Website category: jobs
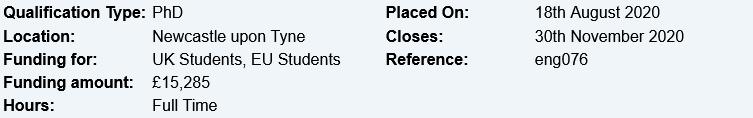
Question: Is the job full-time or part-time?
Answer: Full Time

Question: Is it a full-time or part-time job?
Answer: Full Time

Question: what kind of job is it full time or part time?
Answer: Full Time

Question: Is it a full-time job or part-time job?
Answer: Full Time

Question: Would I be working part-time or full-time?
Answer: Full Time

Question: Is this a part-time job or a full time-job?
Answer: Full Time

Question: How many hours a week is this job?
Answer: Full Time

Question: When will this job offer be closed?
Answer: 30th November 2020

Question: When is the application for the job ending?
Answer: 30th November 2020

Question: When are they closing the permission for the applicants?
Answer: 30th November 2020

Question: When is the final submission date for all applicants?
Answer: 30th November 2020

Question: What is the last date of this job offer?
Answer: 30th November 2020

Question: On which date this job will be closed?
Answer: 30th November 2020

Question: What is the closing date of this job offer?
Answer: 30th November 2020

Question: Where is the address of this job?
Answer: Newcastle upon Tyne

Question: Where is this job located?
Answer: Newcastle upon Tyne

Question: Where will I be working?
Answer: Newcastle upon Tyne

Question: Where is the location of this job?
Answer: Newcastle upon Tyne

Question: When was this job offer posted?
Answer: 18th August 2020

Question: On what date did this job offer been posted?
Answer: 18th August 2020